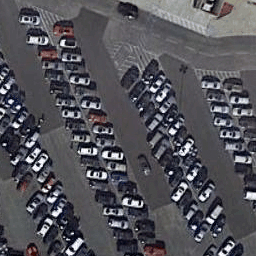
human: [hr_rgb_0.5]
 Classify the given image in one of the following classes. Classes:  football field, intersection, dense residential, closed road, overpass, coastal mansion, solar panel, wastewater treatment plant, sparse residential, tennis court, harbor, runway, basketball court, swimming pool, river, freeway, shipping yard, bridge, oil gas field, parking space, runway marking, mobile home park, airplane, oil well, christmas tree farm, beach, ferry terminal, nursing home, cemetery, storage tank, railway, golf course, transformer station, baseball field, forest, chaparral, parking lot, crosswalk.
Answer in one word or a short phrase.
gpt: parking lot